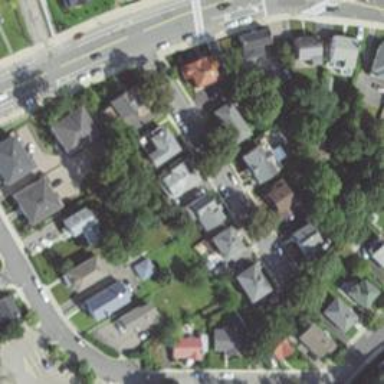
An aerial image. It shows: Charming neighbourhood.